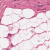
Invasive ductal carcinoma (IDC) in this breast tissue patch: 0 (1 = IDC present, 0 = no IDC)